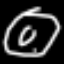
Label: donut